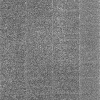
Atmospheric dust classification: dusty